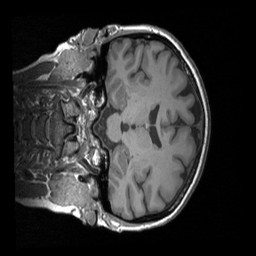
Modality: T1w
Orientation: coronal
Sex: female
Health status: ill
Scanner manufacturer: siemens
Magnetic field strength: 3 T
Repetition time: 1.66 s
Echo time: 0.00254 s